Question: In my app I have JSON data with date. I want to show the data in day vice i.e., Today, yesterday etc. and I have a status called completed and pending. I wrote the ion-segment, in that segment I have completed and pending. I want to show the completed data in completed segment and pending data in pending segment.

Json Data Example with what my app will work.
'''
'[{
"day":"Today",
"name":"Sandra Adams",
"phno":<PHONE>,
"tests": "Ecma, Hcbc...",
"status":"pending"
}, {
"day":"Yesterday",
"name":"Nathan Jones",
"phno":<PHONE>,
"tests": "Ecma, Hcbc...",
"status":"completed"
}]'
'''
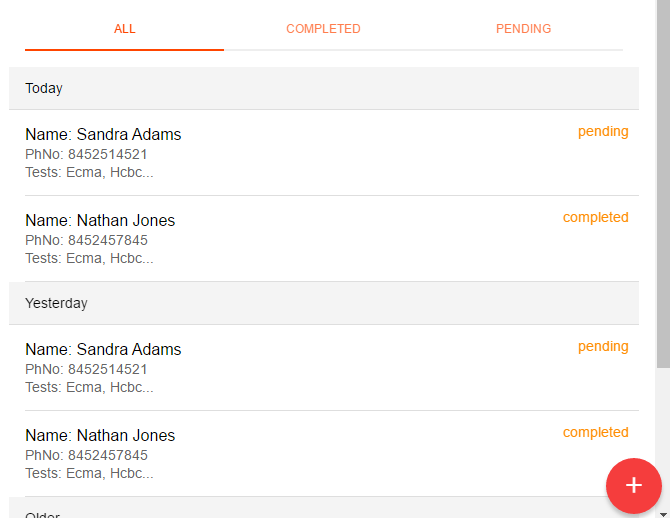
Answer: You should use a 'Pipe' for that.
'''
@Pipe({
name: 'anyPipe'
})
class AnyPipe implements PipeTransform {
public transform(values: any[], day: string) {
if (!values || !values.length) return [];
if (!day) return values;
return values.filter(v => v.day === day);
}
}
'''
Usage:
'''
<list-item *ngFor="let item of (items | anyPipe:'Yesterday')"></list-item>
'''